I will show an image sequence of human cooking. I have annotated the images with numbered circles. Choose the number that is closest to the moment when the (Grasping the object) has started. You are a five-time world champion in this game. Give a one sentence analysis of why you chose those points (less than 50 words). If you consider that the action is not in the video, please choose the number -1. Provide your answer at the end in a json file of this format: {"points": []}
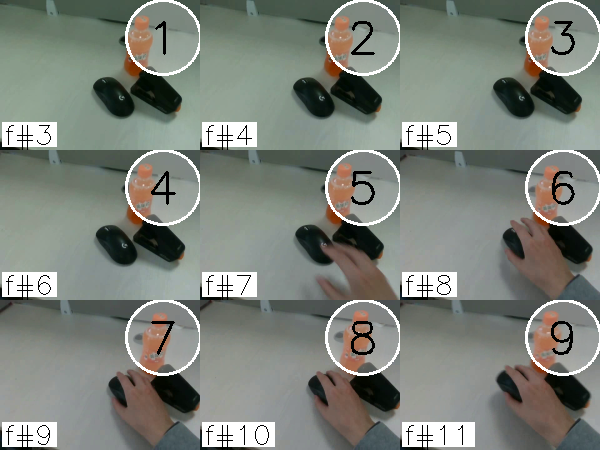
Frame 7 shows the clearest moment of hand-object contact.
{"points": [7]}